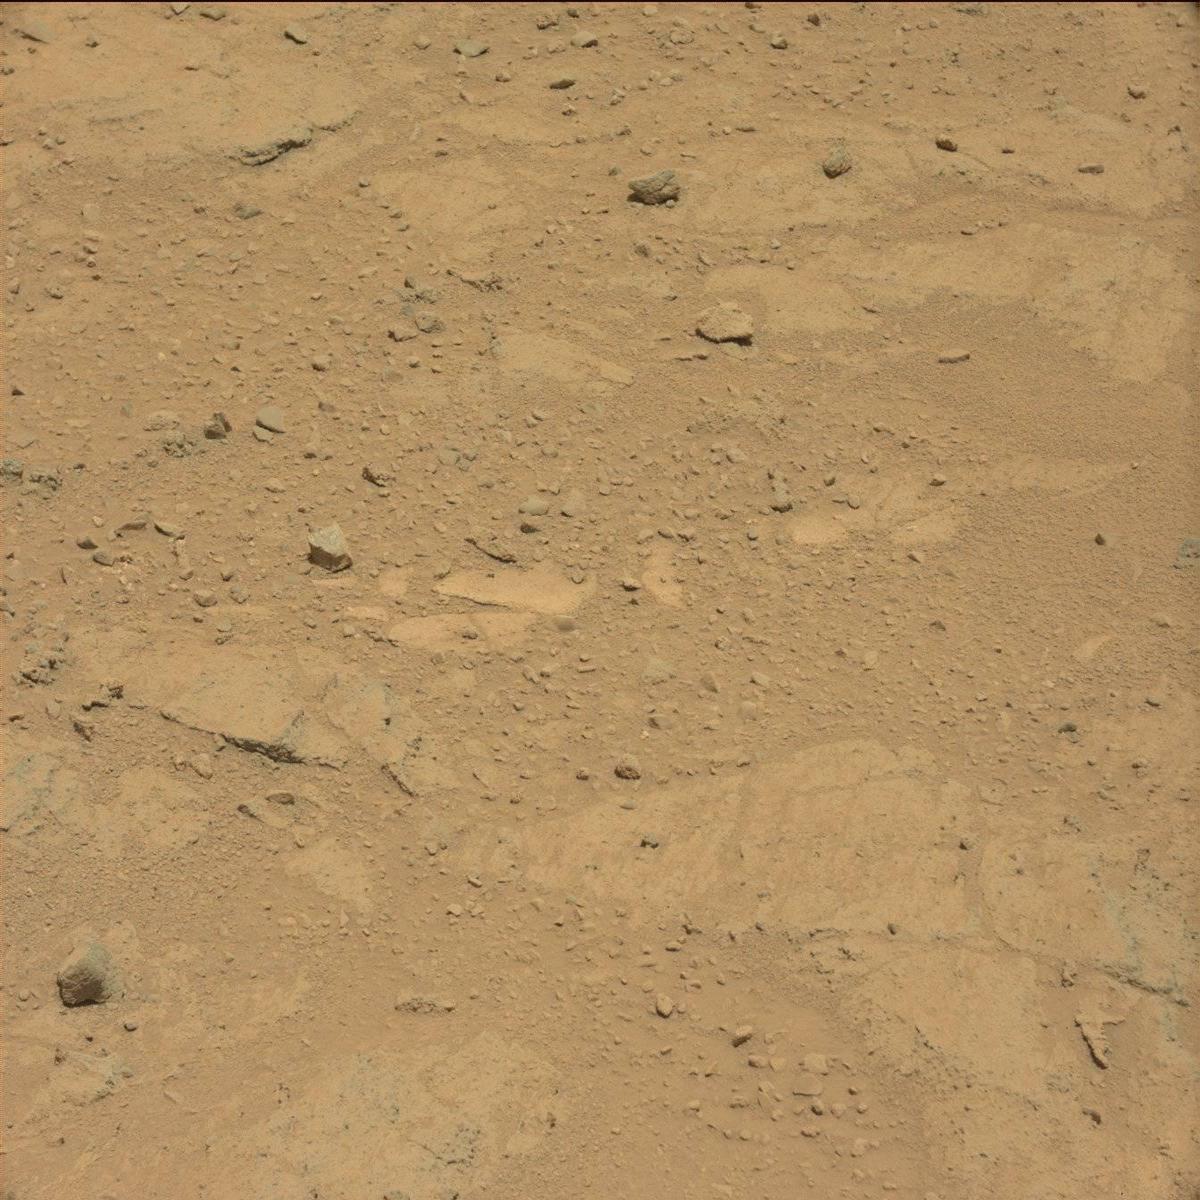
Terrain classes present: Bedrock, Rock, Sand / Soil